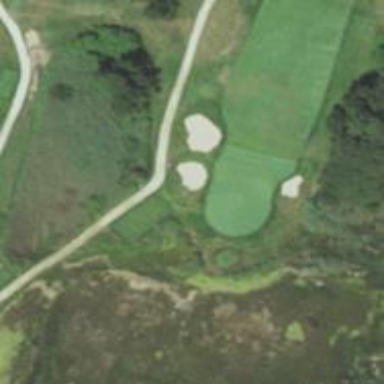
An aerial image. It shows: View of golf hole.